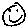
Label: smiley face